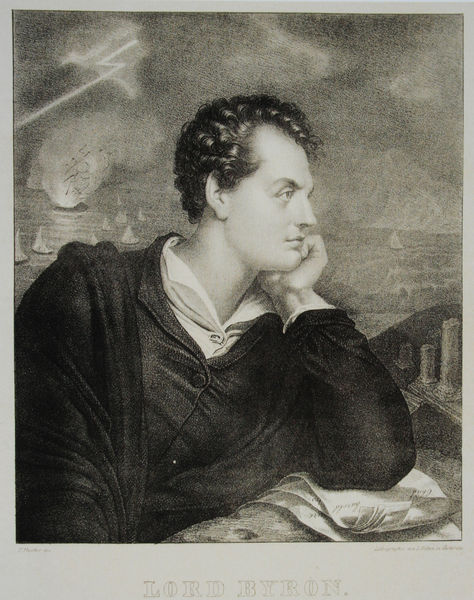
Titel: Lord Byron
Künstler: J. Velten
Standort: Münster
Institution: LWL-Landesmuseum für Kunst und Kulturgeschichte
Schlagwörter: berg, blätter, dunkel, feuer, gewitter, hand, himmel, kampf, mann, meer, schatten, umhang, wasser, weiß, wolken, landschaft, see, sitzen, frisur, geste, grau, haar, hell, hintergrund, licht, mund, nase, ohr, profil, schwarz, stirn, säulen, tisch, zeichnung, blick, weg, hemd, jacke, jung, architektur, arm, augen, falten, gesicht, kragen, mensch, samt, stein, ärmel, bildnis, hals, herr, portrait, porträt, ferne, horizont, weite, gewässer, rauch, insel, auge, haare, kutte, mantel, pose, realismus, blatt, augenbrauen, kinn, knopf, lippen, locken, ohren, schultern, boot, boote, schiff, schiffe, schrift, segel, segelboot, segelschiffe, seitlich, wellen, papier, papiere, italien, segelschiff, berge, fels, gebirge, grafik, graphik, linien, rand, masten, stille, romantik, brand, brandung, krieg, lehnen, schlacht, sturm, unwetter, kissen, dichter, brauen, überwurf, faltenwurf, nachdenklich, sinnieren, wange, ellenbogen, aufstützen, fotorealistisch, gedanken, knöpfe, nachdenken, sinnierend, fein, weste, leuchten, segelboote, ozean, tischkante, ellebogen, antike, denken, explosion, vulkan, druck, lithographie, schwarz weiss, druckgrafik, radierung, stich, lithografie, faust, schriftsteller, denker, aquatinta, ruinen, posieren, gedanke, pupille, geheimratsecken, braue, rom, schläfe, karte, jüngling, junger mann, portät, brief, briefe, verliebt, blitz, abstützen, aufgestützt, adern, griechenland, postkarte, kupferstich, erinnerung, träumen, brandt, gewölk, ausbruch, vesuv, knop, stick, seeschlacht, spannen, abgestützt, sinnen, profik, gelockt, schweifen, seesturm, handballen, einschlag, profilg, bildbis, armel, augenbraueng, eschwungen, estes, explodieren, lord byron, seegelboote, blitzschlag, neer, hat, nlitz, nased, mann jung, säule antike, historischer hintergrund, geistesblitz, postrait